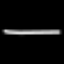
Label: line